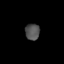
Tissue: lung
Cell type: Myeloid cells
Senescence score: 0.2345
Nuclear area (px): 235
Mean DAPI intensity: 80.791